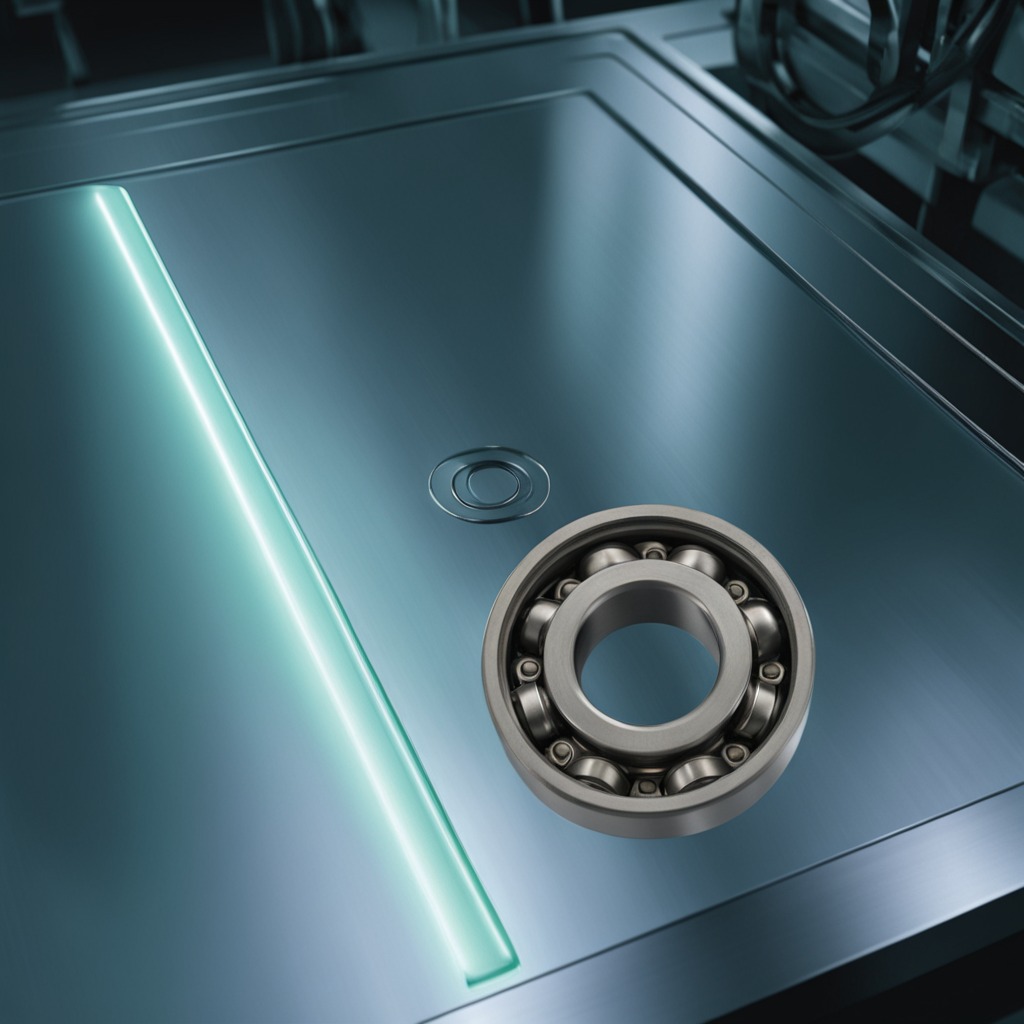
A metal ball bearing is lying on the metal table.